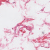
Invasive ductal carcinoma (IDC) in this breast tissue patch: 0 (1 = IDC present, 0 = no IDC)